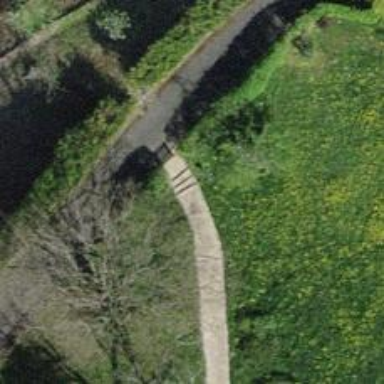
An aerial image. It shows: Road with steps.